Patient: sex M, age 57
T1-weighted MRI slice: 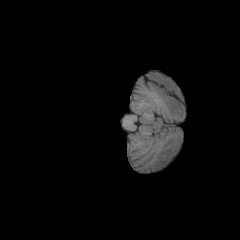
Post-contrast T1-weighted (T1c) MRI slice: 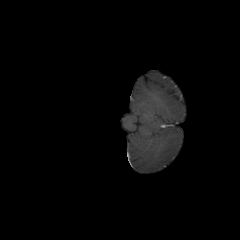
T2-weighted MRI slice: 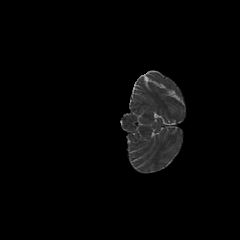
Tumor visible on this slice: no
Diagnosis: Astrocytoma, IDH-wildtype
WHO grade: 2